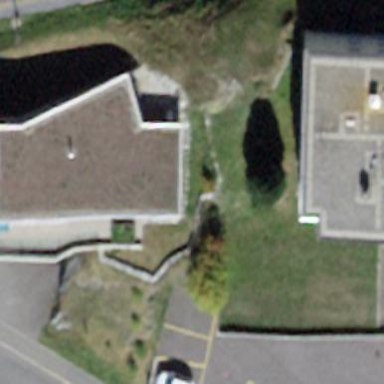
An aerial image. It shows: Apartment building with skillion roof shape.